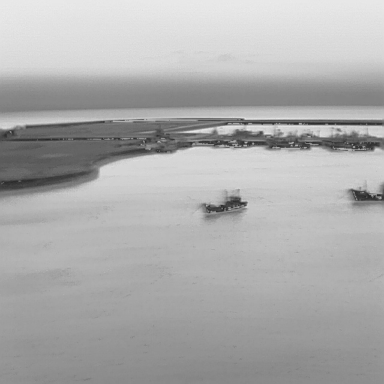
There are five bulk_carriers in the infrared image.